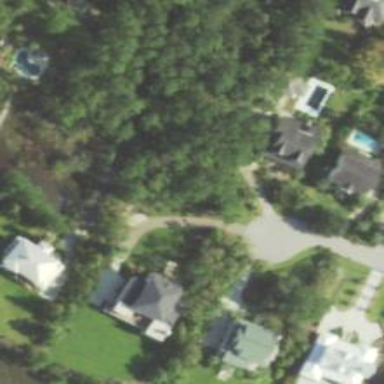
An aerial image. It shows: Driveway leading to service road.